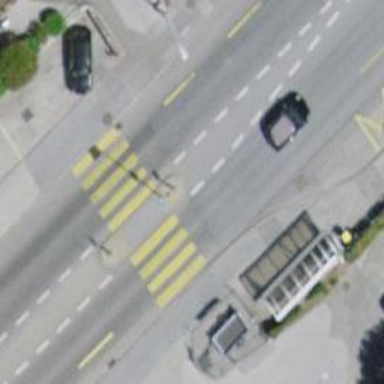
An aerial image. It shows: Marked zebra crossing with island. The crossing is uncontrolled.